Field crop: maize
Growth stage: 1
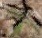
Species: atriplex